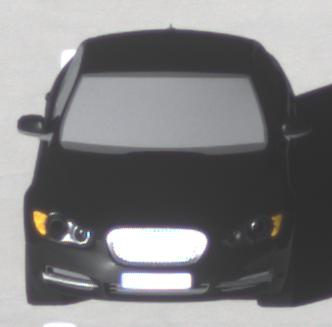
Make: Jaguar
Model: XF 3.0 V6
Detailed model: XF (X250) Limousine
Model produced from: 2010/02
Model produced until: 2010/10
Doors: 4
Color: black
Road condition: dry road
Daytime: morning or afternoon
Contrast: high contrast